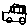
Label: car